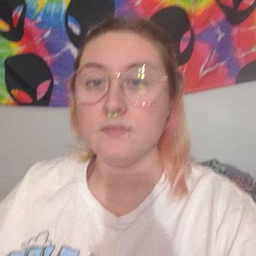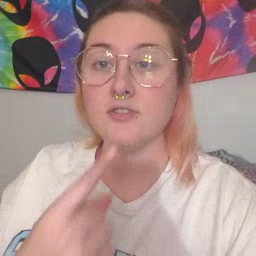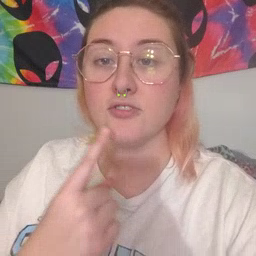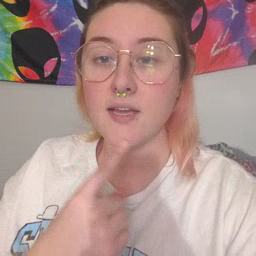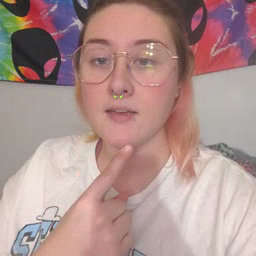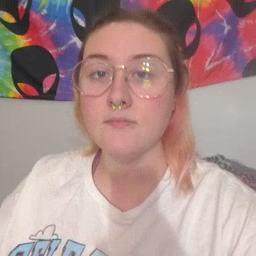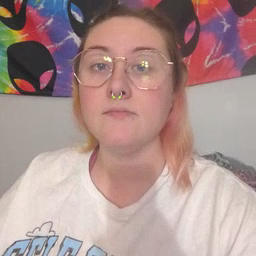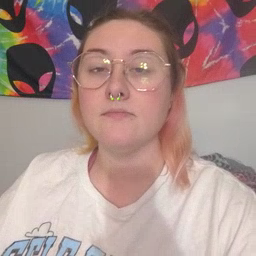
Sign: chin